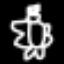
Label: angel